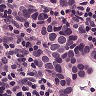
Metastatic tissue present: yes